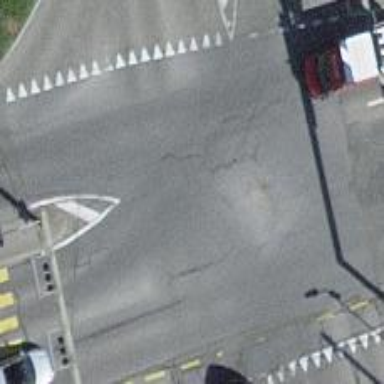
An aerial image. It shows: Road with traffic signals.